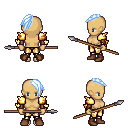
a pixel art fantasy rpg character, female body template, human, tanned skin, gold arm armor, gold greaves, white cyan long mohawk hairstyle, cloth bracers, brown shoes, spear, four views (front, back, left, right), 2x2 character sprite sheet, small pixel art, hard edges, no anti-aliasing